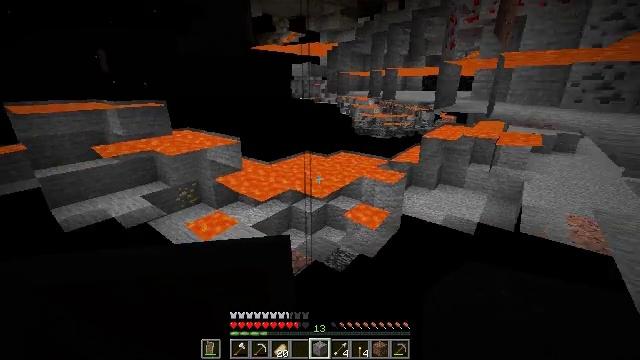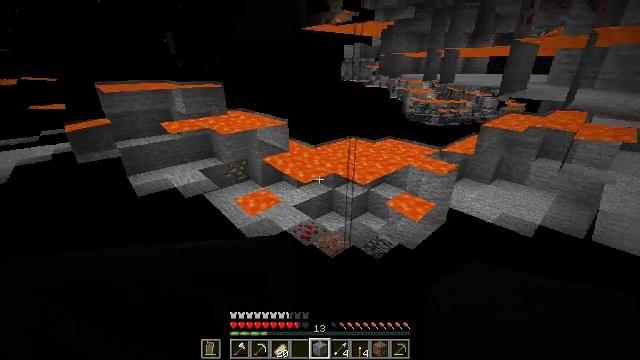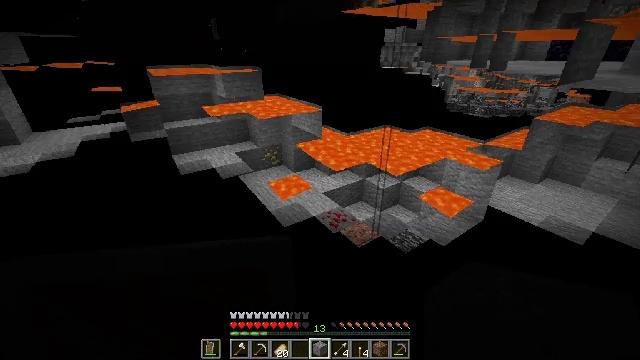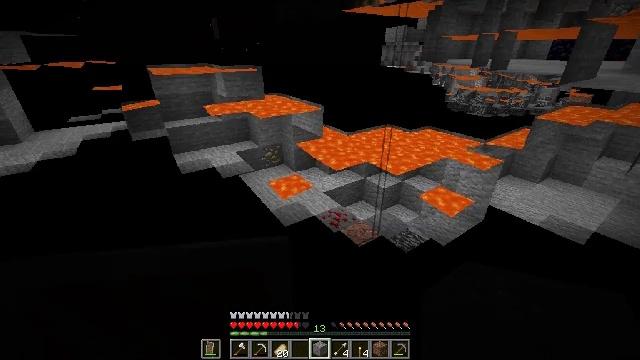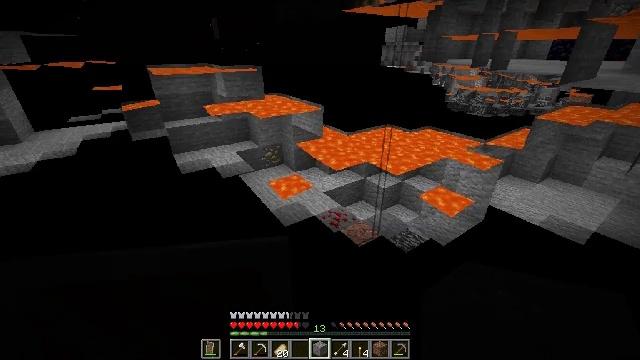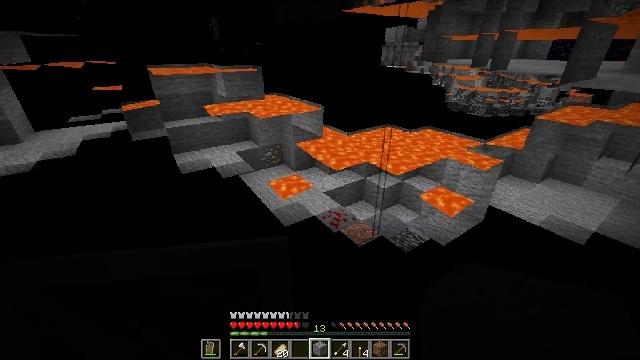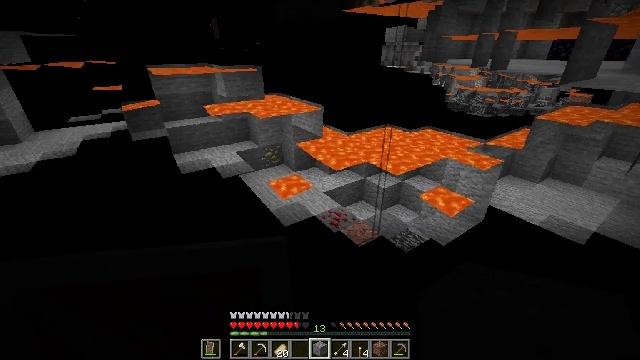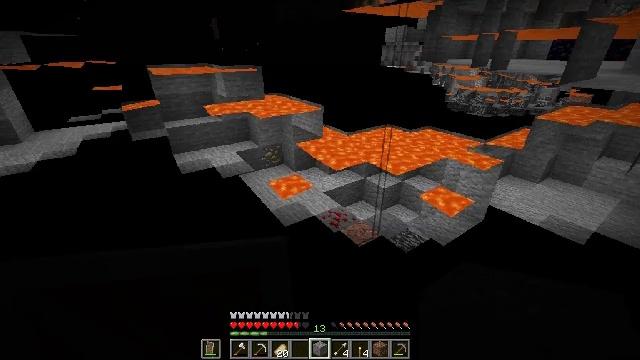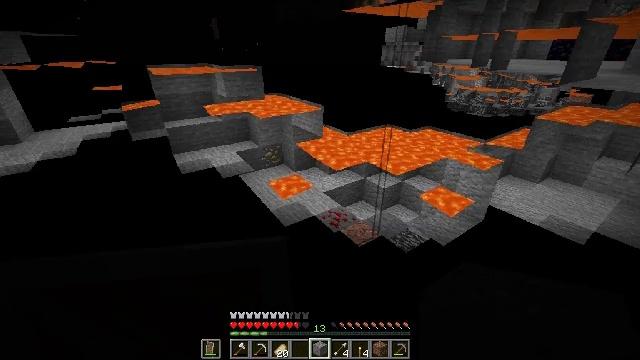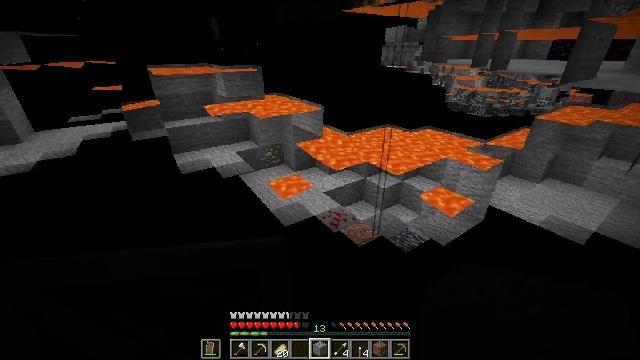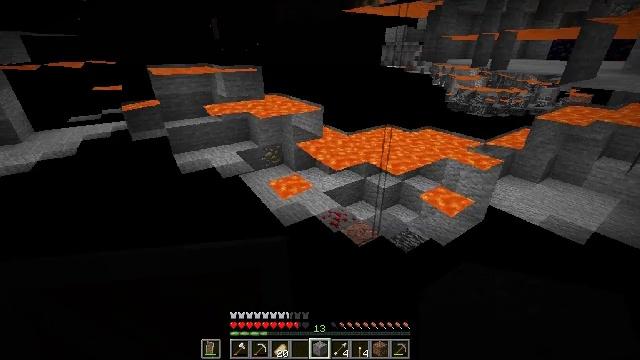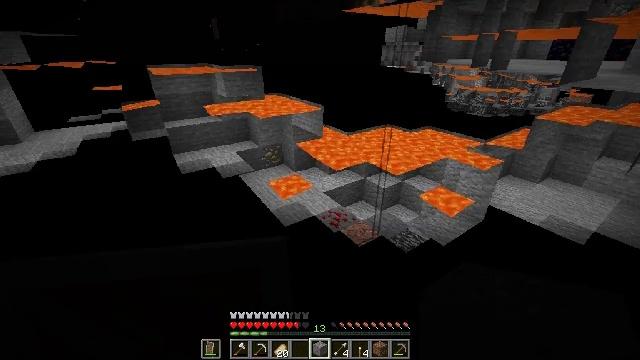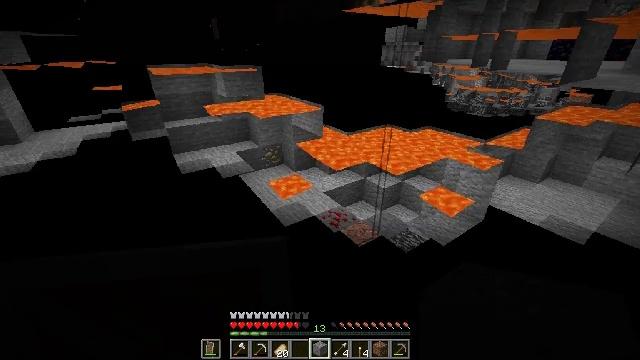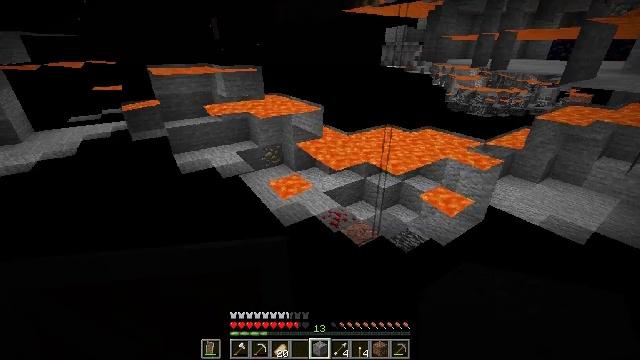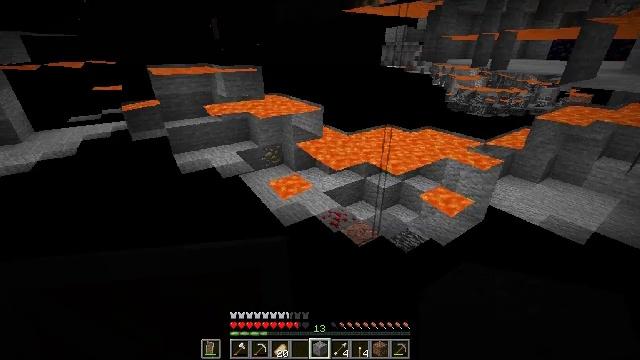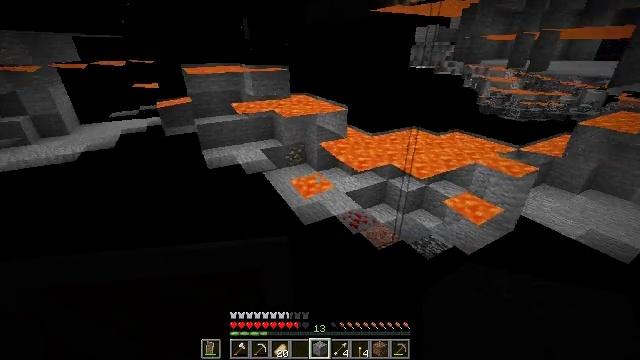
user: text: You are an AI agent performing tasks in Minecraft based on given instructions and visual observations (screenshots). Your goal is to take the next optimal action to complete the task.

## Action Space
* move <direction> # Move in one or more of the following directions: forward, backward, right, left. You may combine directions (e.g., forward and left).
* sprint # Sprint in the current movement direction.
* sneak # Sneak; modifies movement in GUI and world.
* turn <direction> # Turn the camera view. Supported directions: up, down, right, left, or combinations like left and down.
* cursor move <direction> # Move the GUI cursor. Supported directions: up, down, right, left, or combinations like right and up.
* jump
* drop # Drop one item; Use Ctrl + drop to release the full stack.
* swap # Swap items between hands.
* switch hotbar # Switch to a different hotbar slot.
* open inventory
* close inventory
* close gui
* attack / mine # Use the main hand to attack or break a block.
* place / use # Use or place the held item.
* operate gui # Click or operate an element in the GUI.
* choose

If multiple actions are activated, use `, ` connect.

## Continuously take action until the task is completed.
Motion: motion action
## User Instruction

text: Mine the composter block.
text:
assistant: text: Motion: turn left and down
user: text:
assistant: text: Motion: turn left and down
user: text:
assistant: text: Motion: no_op
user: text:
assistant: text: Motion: no_op
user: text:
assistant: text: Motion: no_op
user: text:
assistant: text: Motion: no_op
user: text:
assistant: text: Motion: no_op
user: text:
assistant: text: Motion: no_op
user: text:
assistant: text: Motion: no_op
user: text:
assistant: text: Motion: no_op
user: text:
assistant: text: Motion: no_op
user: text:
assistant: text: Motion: no_op
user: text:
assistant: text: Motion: no_op
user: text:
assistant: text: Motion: no_op
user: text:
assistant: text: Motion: turn left
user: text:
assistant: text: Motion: turn left
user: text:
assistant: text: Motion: turn left
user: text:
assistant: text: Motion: turn left and up
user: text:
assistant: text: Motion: turn left and up
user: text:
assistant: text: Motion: turn left and up
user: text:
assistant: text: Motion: turn left
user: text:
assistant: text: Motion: no_op
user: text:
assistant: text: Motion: turn left
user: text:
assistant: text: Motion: turn left
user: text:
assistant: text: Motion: turn left
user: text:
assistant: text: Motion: turn left and up
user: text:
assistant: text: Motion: turn left and up
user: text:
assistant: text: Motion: turn left and up
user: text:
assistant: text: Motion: turn left and up
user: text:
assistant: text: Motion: no_op